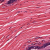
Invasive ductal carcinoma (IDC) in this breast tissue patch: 0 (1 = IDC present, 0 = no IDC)